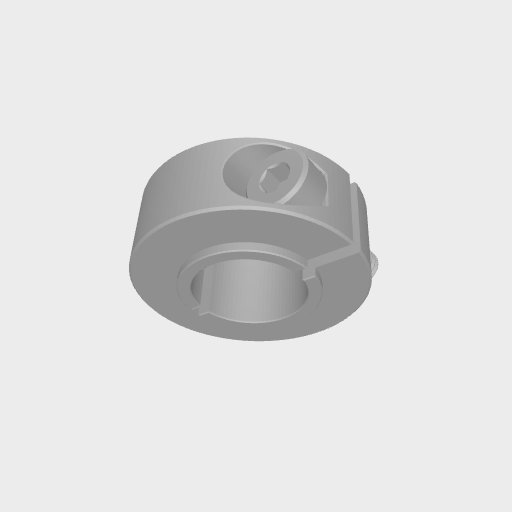
Part: ClampingCollar12ID